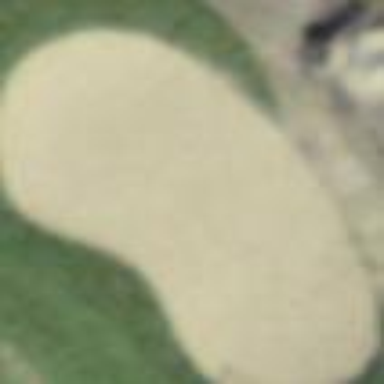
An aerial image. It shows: Sand bunker on golf course.